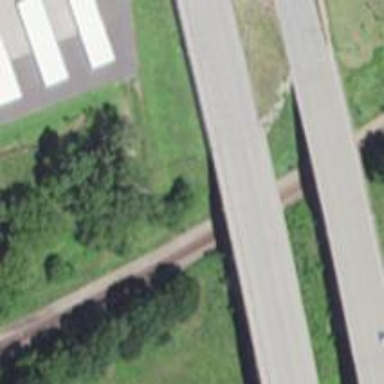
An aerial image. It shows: This image shows trunk highway that functions as expressway.